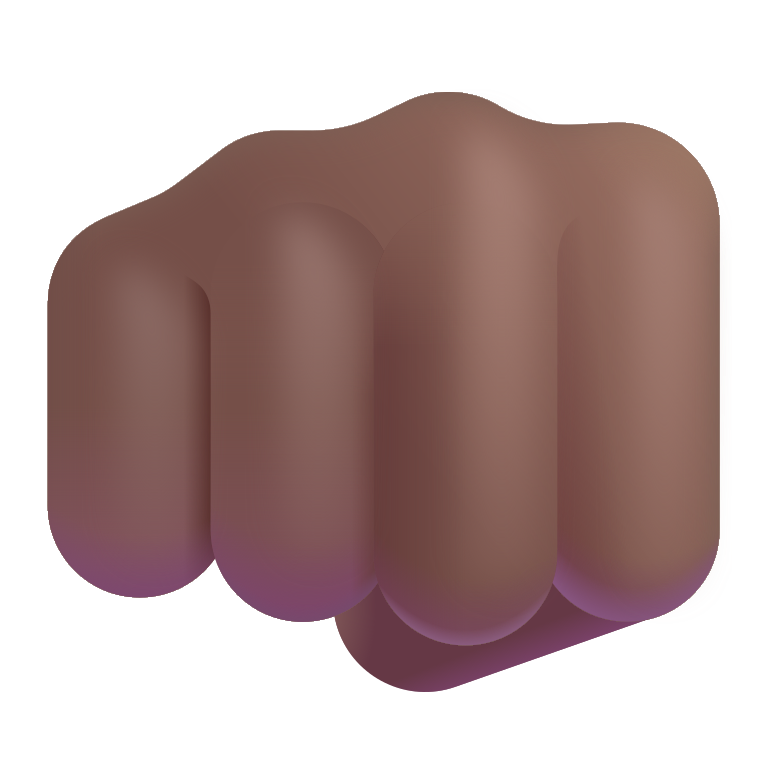
oncoming fist color  dark